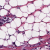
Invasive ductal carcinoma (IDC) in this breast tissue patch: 0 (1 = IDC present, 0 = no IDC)